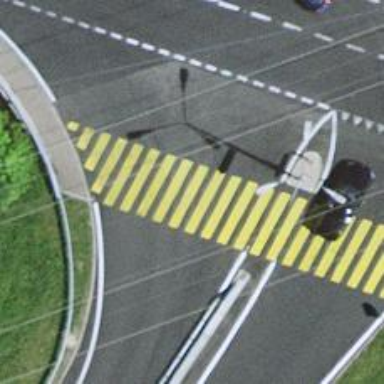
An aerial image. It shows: Marked zebra crossing on the road.